高二 · 解析几何
实数 $x, y, k$ 满足 $\left\{\begin{array}{l}x+y-3 \geq 0, \\ x-y+1 \geq 0, z=x^{2}+y^{2} \text {, 若 } z \text { 的最大值为 } 13 \text {, 则 } k \text { 的值为 ( ) } \\ x \leq k,\end{array}\right.$
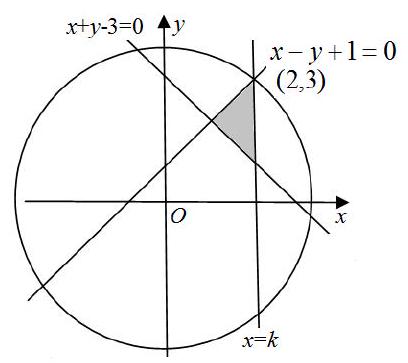
A. 1
B. 2
C. 3
D. 4
答案: B
解析: 画出可行域 (如图阴影部分所示) 和曲线 $x^{2}+y^{2}=13$, 观察图形, 知直线 $x=k$ 过直线 $x-y+1=0$ 和 $x^{2}+y^{2}=13$ 的交点 $(2,3)$, 解得 $k=2$, 故选 B.